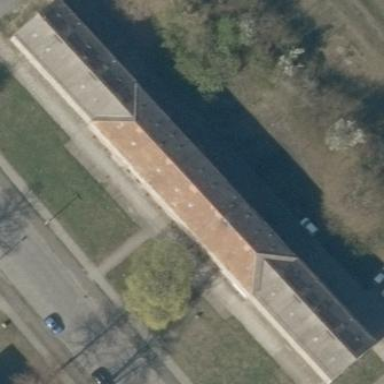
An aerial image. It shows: View of apartment building.